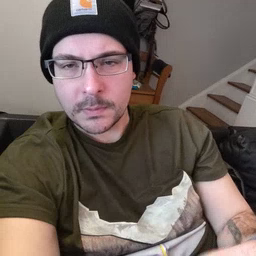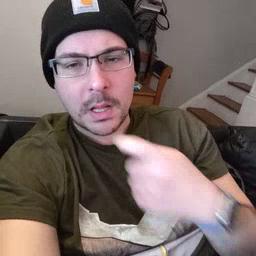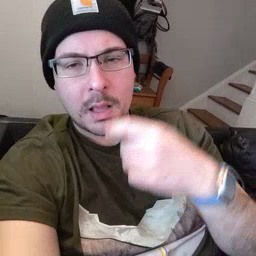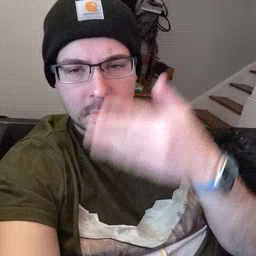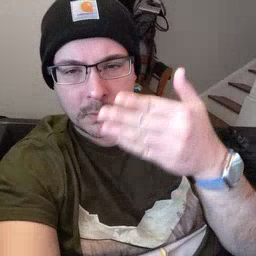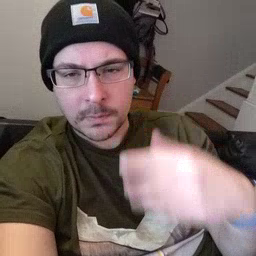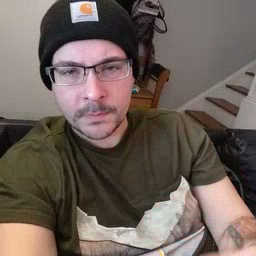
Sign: glasswindow